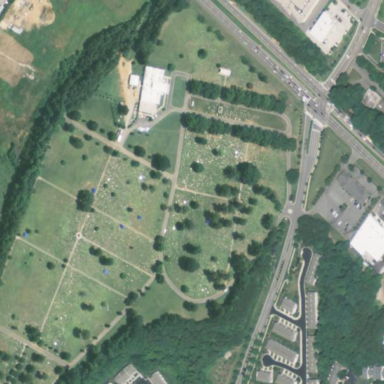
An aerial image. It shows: Cemetery.